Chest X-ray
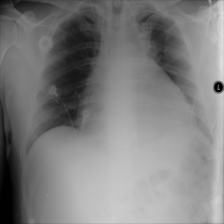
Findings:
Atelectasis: negative
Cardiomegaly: negative
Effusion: negative
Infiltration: negative
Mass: negative
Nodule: negative
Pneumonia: negative
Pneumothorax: negative
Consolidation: negative
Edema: negative
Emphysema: negative
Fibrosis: negative
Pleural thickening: negative
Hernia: negative